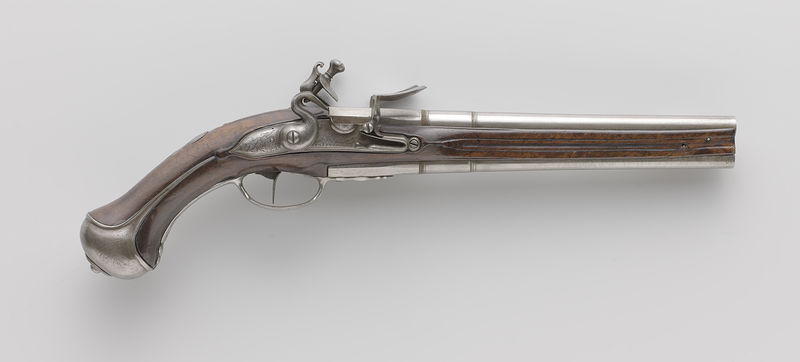
Titel: Dubbelloops vuursteenpistool
Künstler: Pieter Sr. Starbus
Standort: Amsterdam
Institution: Rijksmuseum
Schlagwörter: white, old, brown, wooden, wood, silver, man, metal, antique, fire, western, brass, hammer, shape, iron, gun, lock, barrel, science, carved, technique, trigger, handle, pistol, bronw, hilt, flintlock, grip, clip, holster, carabin, revolver, flint, bolt action, 총, 케리비안의해적, 불편하다, 악어, 구식, 총알은매번넣어줘야하나, 손잡이가독특하다